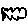
Label: cloud